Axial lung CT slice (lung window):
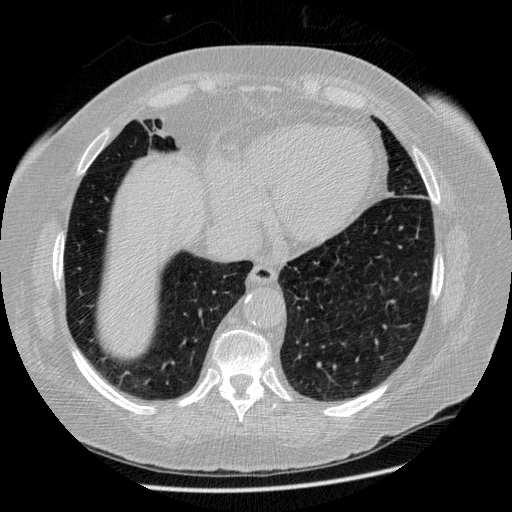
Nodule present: no